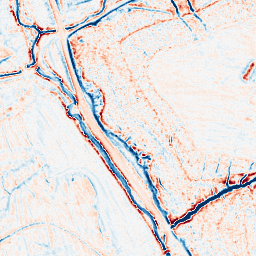
Category: multiscale
Decomposition family: dog_multiscale
Decomposition parameters: sigma_ratio: 1.4
n_scales: 4
base_sigma: 0.5
Upsampling method: lanczos
Upsampling parameters: scale: 8
Upsampling scale: 8